Question: When I click the mouse on input, Drop down the mailing list, When I bring the mouse to Miles Is changing input background. As shown in the photo.
How to remove or change this time input background?

I have already tried "focus", But it didn't work.
'''
<input type="email" name="email" placeholder="Email">
input {
background: none;
&:focus {
background: none;
}
}
'''
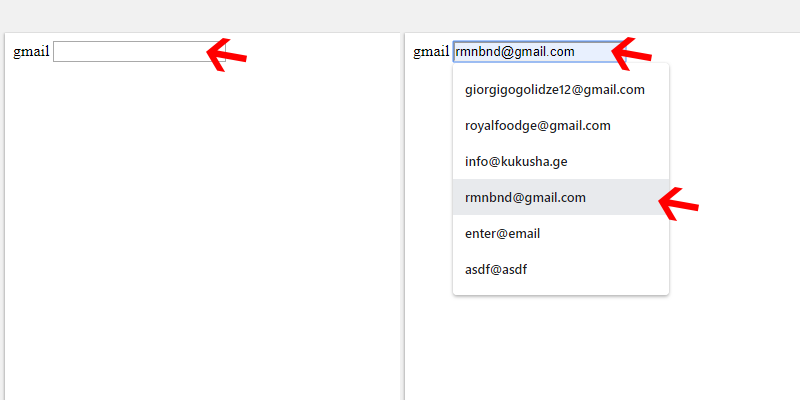
Answer: For Google chrome you can do the following:
'''
input:-webkit-autofill,
input:-webkit-autofill:hover,
input:-webkit-autofill:focus,
input:-webkit-autofill:active {
-webkit-box-shadow: 0 0 0 30px white inset !important;
}
'''
'''
<input type="text" name="name">
'''
Replace 'white' for the desired color. I took this snippet from this <URL>. It should also be a good idea to take a deeper look into that SO question has there are slightly different solutions that might work better for you.
Keep in mind that this is non standard and its use should be avoided but for now, this is what you can do.
Ref: <URL>